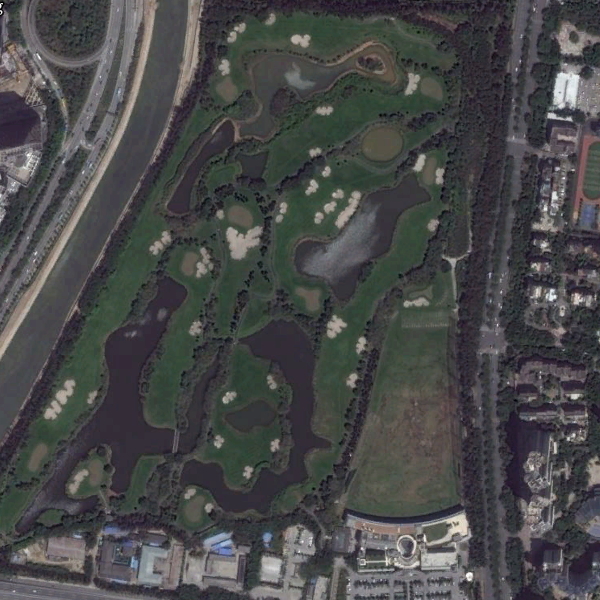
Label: Park